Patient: sex M, age 42
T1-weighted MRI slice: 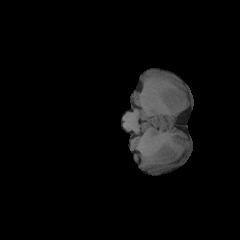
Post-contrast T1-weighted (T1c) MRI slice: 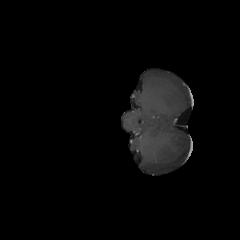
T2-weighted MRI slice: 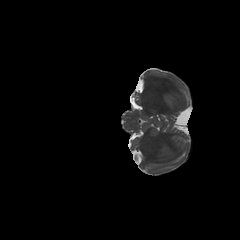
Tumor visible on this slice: no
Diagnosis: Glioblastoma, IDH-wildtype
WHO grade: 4